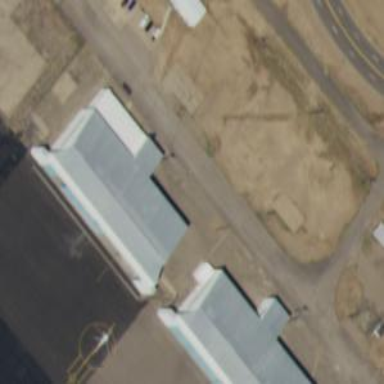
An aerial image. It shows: Hangar building at the airport.